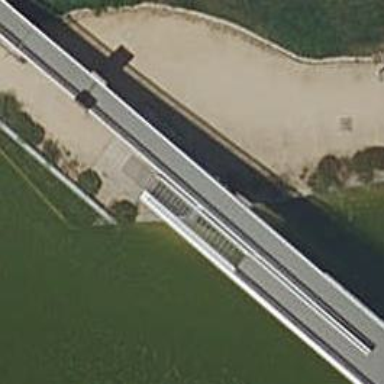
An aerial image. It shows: Bridge with steps leading to it.